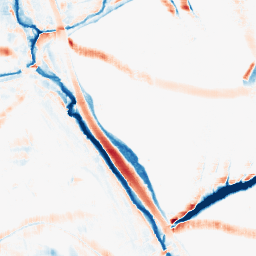
Category: morphological
Decomposition family: morphological_square
Decomposition parameters: operation: average
size: 15
Upsampling method: sinc_hamming
Upsampling parameters: scale: 2
kernel_size: 8
Upsampling scale: 2